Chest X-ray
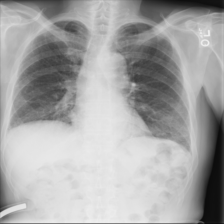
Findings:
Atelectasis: negative
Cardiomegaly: negative
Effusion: negative
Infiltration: negative
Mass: negative
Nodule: negative
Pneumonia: negative
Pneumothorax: negative
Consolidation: negative
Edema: negative
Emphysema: negative
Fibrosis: positive
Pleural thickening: negative
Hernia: negative